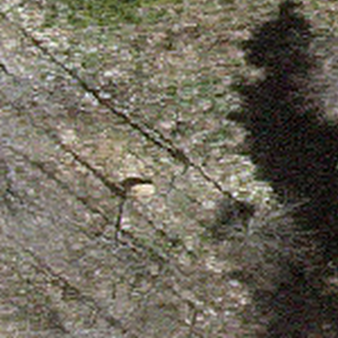
Label: other